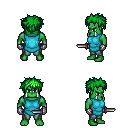
a pixel art fantasy rpg character, male body template, orc, green skin, teal tunic, teal pants, green bedhead hairstyle, metal gloves, dagger, four views (front, back, left, right), 2x2 character sprite sheet, small pixel art, hard edges, no anti-aliasing